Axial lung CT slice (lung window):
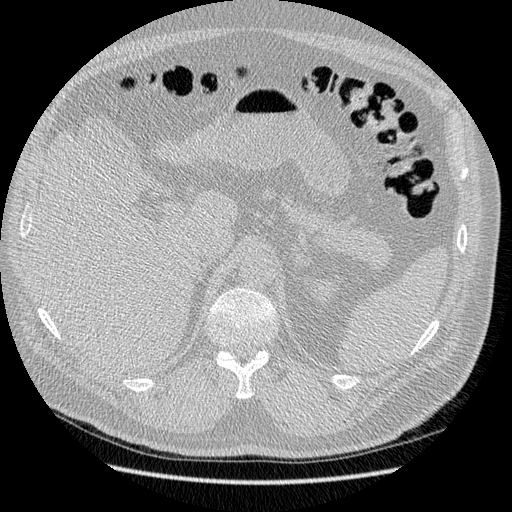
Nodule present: no